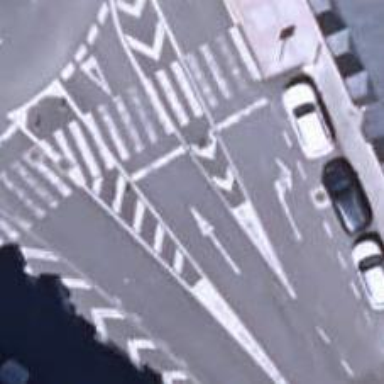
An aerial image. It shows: Marked crossing on asphalt footway with traffic calming table.